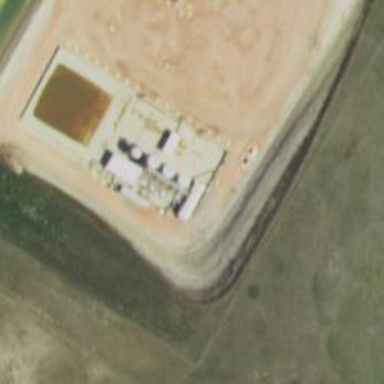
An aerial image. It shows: Storage tank with man-made structure.